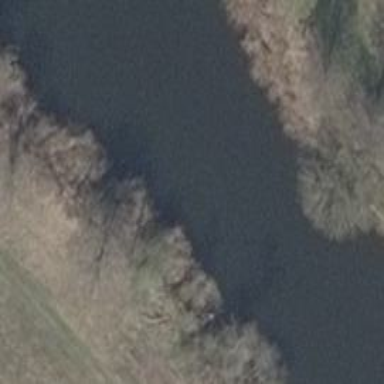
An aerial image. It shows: River with riverbank.